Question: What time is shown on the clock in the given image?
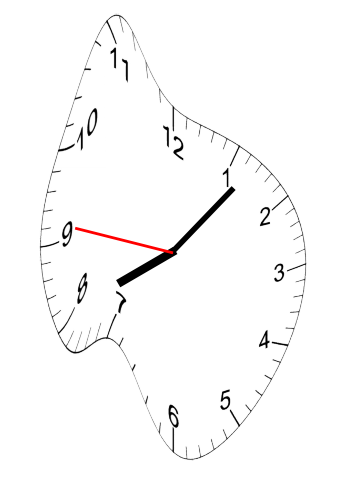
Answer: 08:06:46